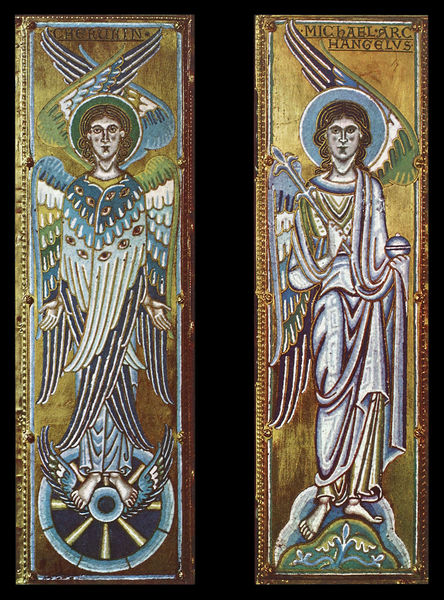
Titel: Schrein des heiligen Maurinus
Standort: Köln, St. Pantaleon (EU - D - NRW)
Schlagwörter: blau, flügel, ocker, holz, weiss, wolke, augen, hände, öl, hügel, gold, engel, bilder, türen, zwei, rad, barfuss, altar, heiligenschein, heilige, erzengel, beschläge, michael, russisch, cherubim, föügel, tüern, brauerad, migel angelo, chrubim